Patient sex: F
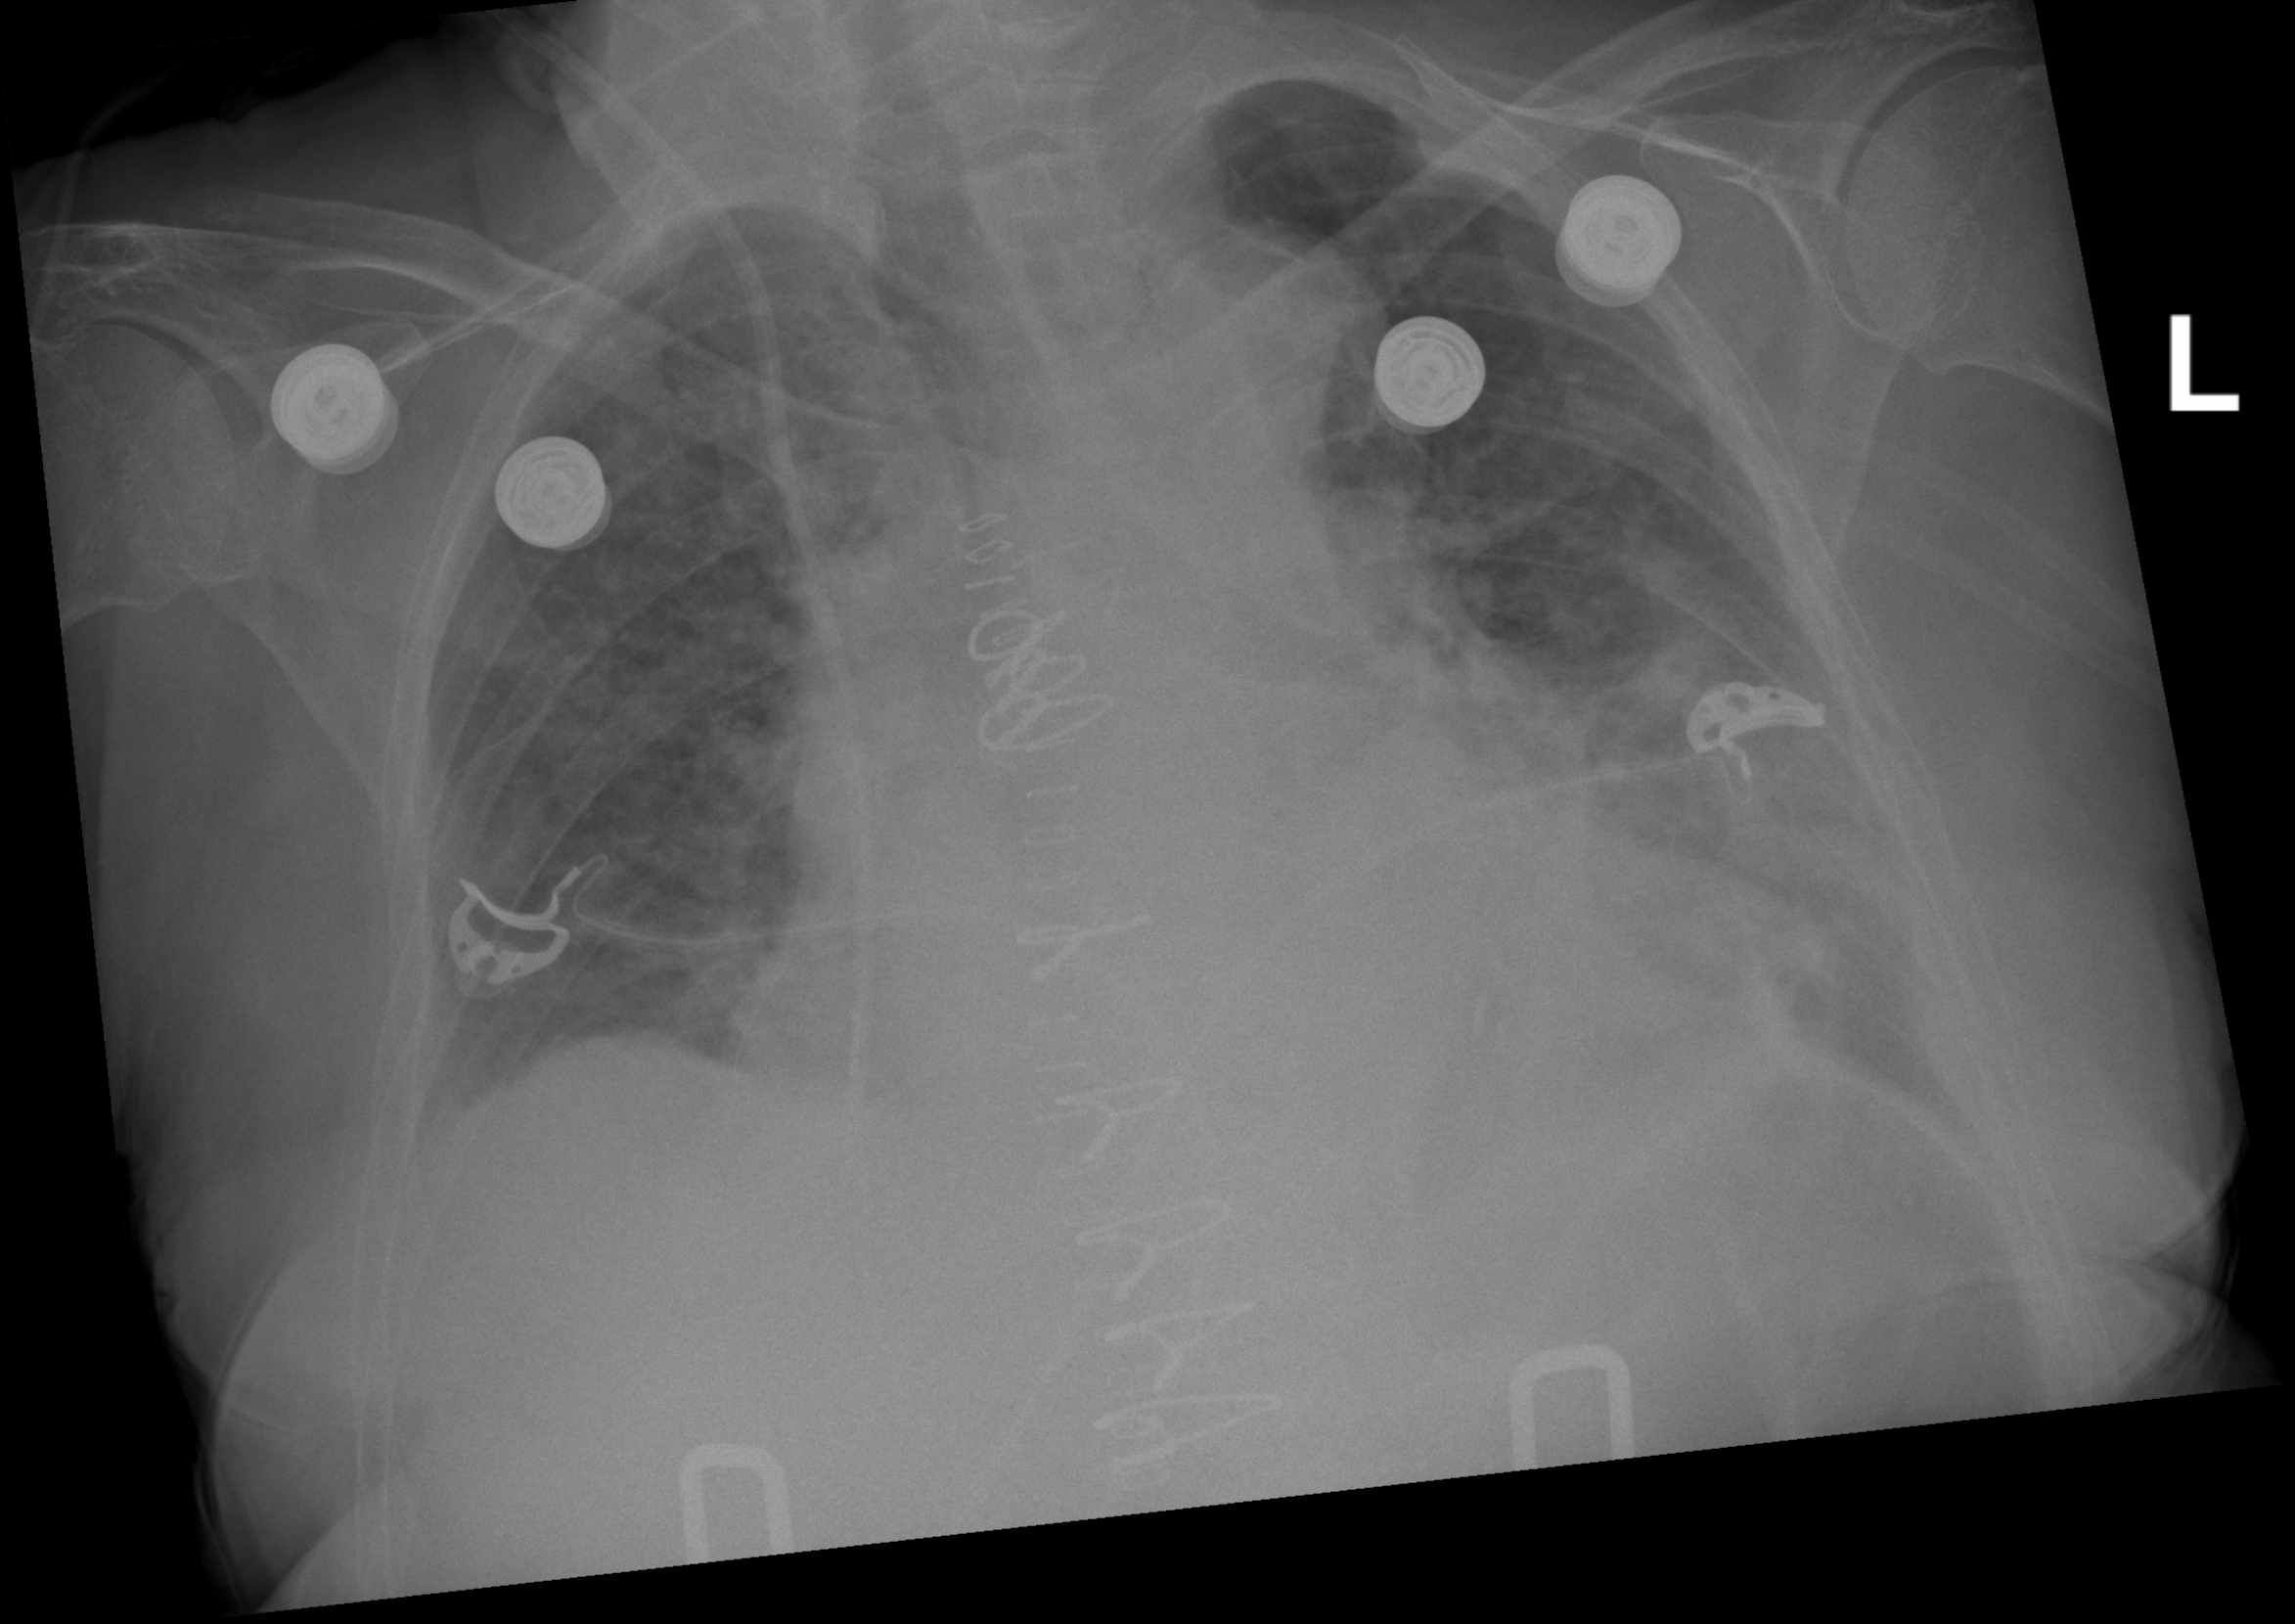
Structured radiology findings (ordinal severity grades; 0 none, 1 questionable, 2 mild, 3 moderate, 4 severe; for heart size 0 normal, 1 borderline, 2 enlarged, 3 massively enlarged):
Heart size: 2
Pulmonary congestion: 2
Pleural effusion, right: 0
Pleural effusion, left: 2
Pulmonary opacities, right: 1
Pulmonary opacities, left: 2
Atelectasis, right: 2
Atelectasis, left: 3